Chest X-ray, PA view. Patient: 41 years old, sex M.
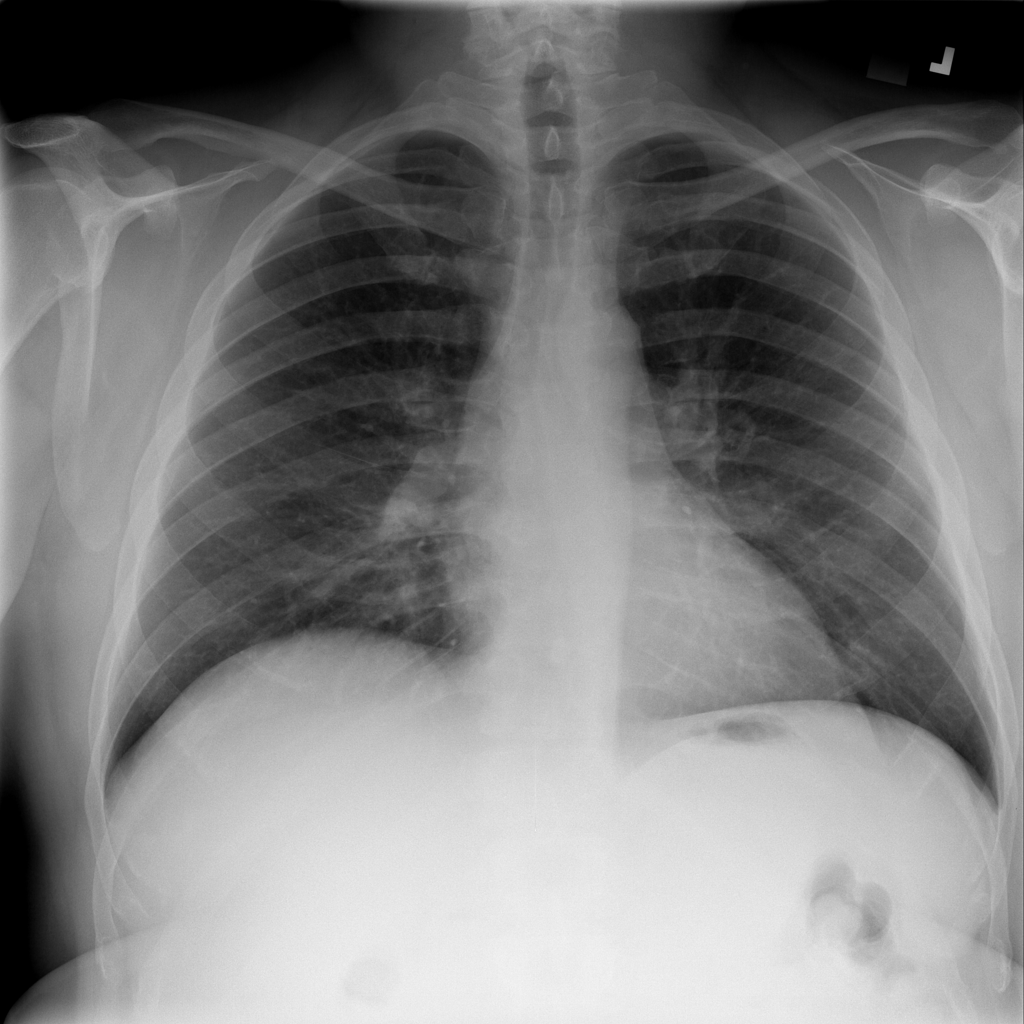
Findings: No Finding